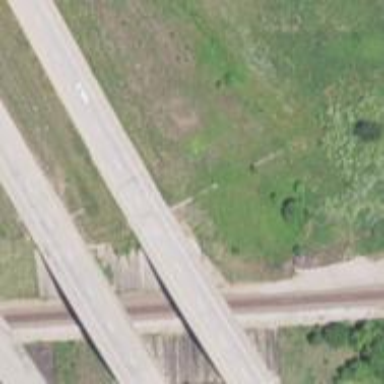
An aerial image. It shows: Motorway bridge.